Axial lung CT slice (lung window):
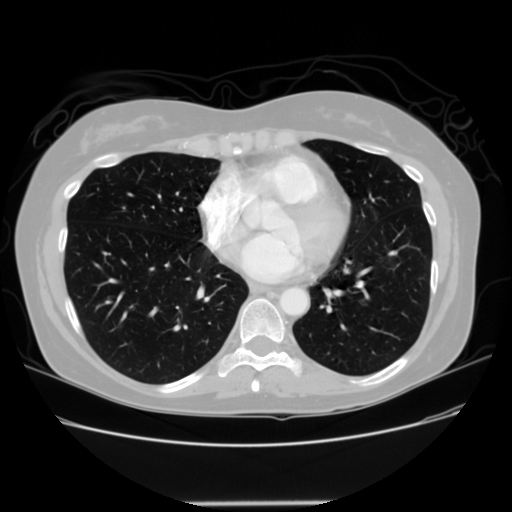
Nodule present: no